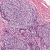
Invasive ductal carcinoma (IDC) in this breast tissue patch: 0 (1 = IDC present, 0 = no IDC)